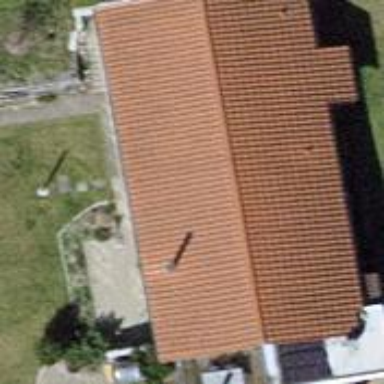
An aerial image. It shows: Semi-detached house with gabled roof.